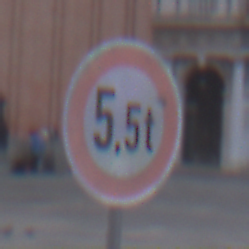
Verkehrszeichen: TatsaechlicheMasse
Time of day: SunriseSunset
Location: Outdoor (Urban)
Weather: PartlyCloudy
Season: NotSpecified
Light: Natural